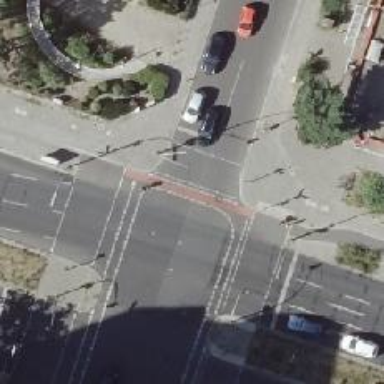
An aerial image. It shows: Cycleway with asphalt surface. There is crossing with traffic signals for cyclists.